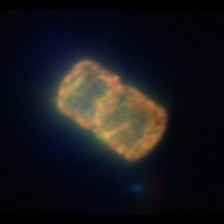
Taxon: Lauderia_Hemiaulus
Group: Diatoms